Question: Really new to the Excel VBA.
Been working on one task and tried to piece all different elements into one working macro.
Here is my goal
as you can see on the picture,
there is a list of ID and names who reported their leave during the month.
I would like to translate into below format
start date/ end date /hours taken
1 Tried the code to capture start date, but failed to resume the loop to capture the end date.
'''
Sub FindMatchingValue()
Dim i As Integer, intValueToFind As Integer
intValueToFind = 8
For i = 1 To 500 ' Revise the 500 to include all of your values
If Cells(2, i).Value = intValueToFind Then
MsgBox ("Found value on row " & i)
Cells(2, 35).Value = Cells(1, i) 'copy the start date to same row column 35
Exit Sub
End If
Next i
' This MsgBox will only show if the loop completes with no success
MsgBox ("Value not found in the range!")
End Sub
'''
2 End date would be the last day for employee who took leave in consecutive days.
Really appreciate help from our community.

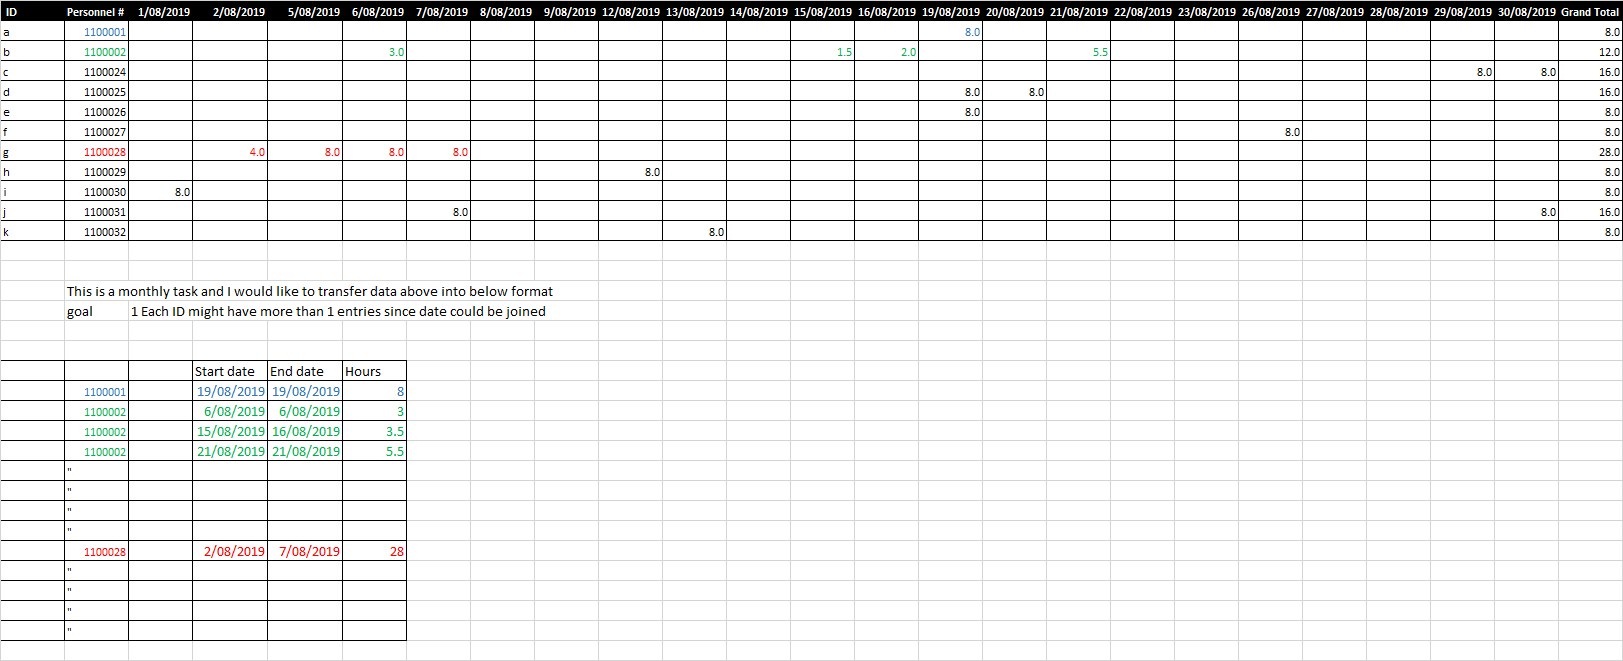
Answer: Following code will return you the first set of consecutive leave for first ID (Row 2) with start date, end date and hours taken:
'''
Sub FindMatchingValue()
Dim i As Integer, intValueToFind As Integer, Found As Boolean, HoursTaken As Single
intValueToFind = 8
For i = 1 To 34 'Considering 34 is the max date column
If Found Then
If Cells(2, i).Value = "" Then
MsgBox ("Last consecutive column " & i - 1)
Cells(2, 36).Value = Cells(1, i - 1) 'copy the end date to same row column 36
Cells(2, 37).Value = HoursTaken 'Hours taken to same row column 37
Found = False
Exit Sub 'Skip after first set of leave
Else
HoursTaken = HoursTaken + Cells(2, i)
End If
ElseIf Cells(2, i).Value = intValueToFind Then
MsgBox ("Found value on column " & i)
Cells(2, 35).Value = Cells(1, i) 'copy the start date to same row column 35
Found = True
HoursTaken = Cells(2, i)
End If
Next i
'This MsgBox will only show if the loop completes with no success
MsgBox ("Value not found in the range!")
End Sub
'''
You have to think more on how will you capture the next sets of leave for the same person and run it for entire set of data row. Hope this will be help in solving your problem.